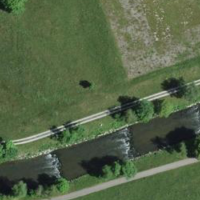
EUNIS habitat code: 25
Species observed at this site:
Pseudochorthippus parallelus
Chorthippus biguttulus
Chorthippus brunneus